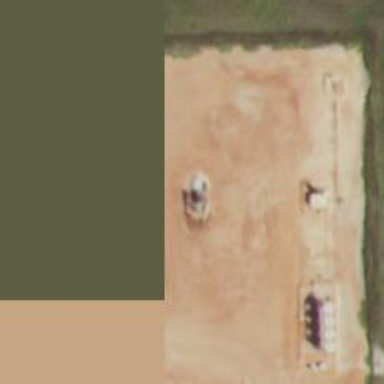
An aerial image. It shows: Petroleum well that is man-made.